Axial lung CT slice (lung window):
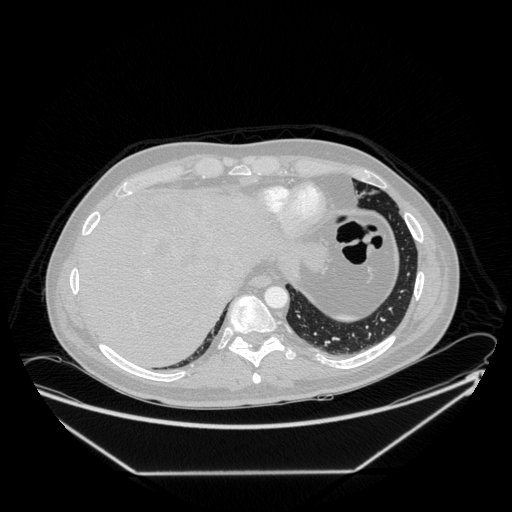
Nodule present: no